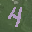
Label: 4